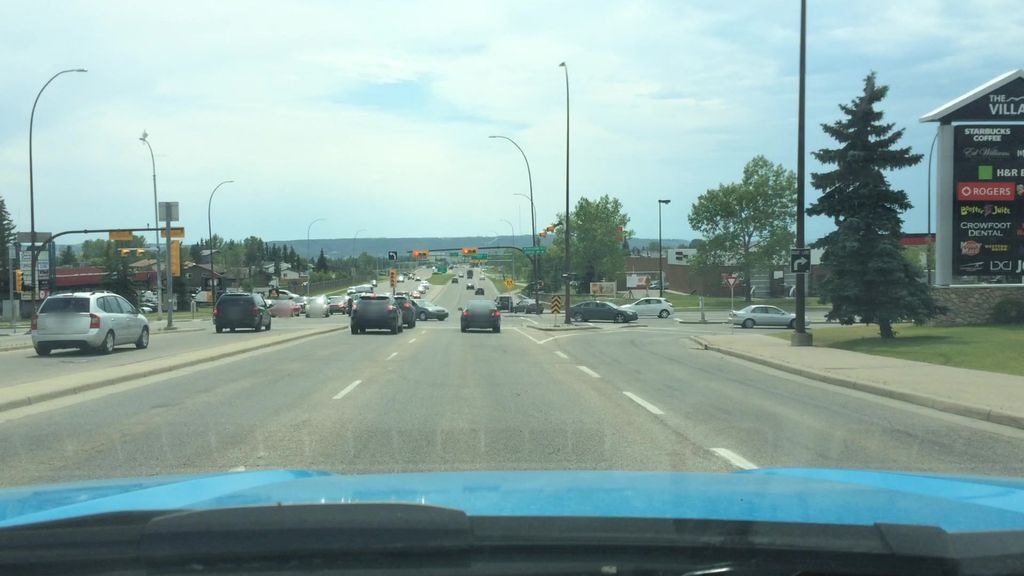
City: calgary